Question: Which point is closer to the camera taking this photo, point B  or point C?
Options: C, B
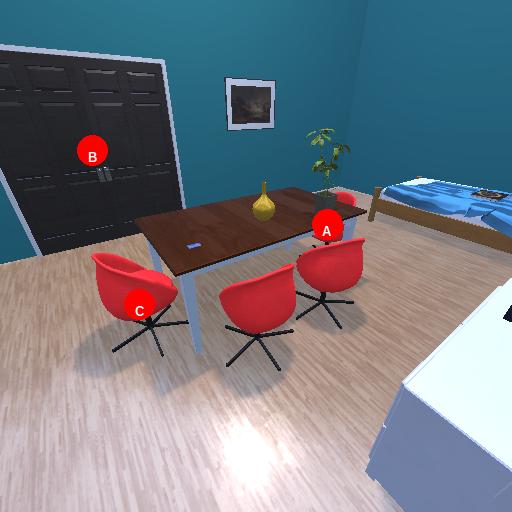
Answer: C